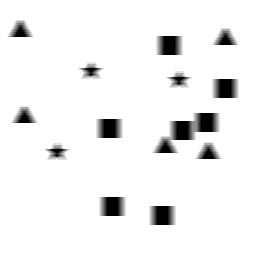
Squares: 7
Triangles: 5
Stars: 3
Total shapes: 15